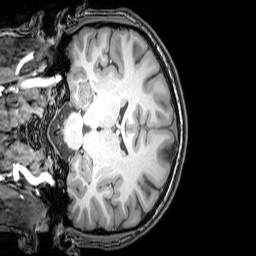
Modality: T1w
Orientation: coronal
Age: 23
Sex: male
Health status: healthy
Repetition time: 0.081 s
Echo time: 0.037 s